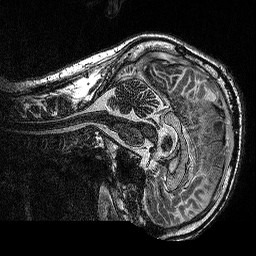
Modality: MP2RAGE
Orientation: sagittal
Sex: male
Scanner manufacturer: siemens
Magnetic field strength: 3 T
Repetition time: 5 s
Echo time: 0.00292 s